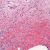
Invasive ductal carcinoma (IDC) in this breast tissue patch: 0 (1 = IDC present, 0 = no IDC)